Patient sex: M
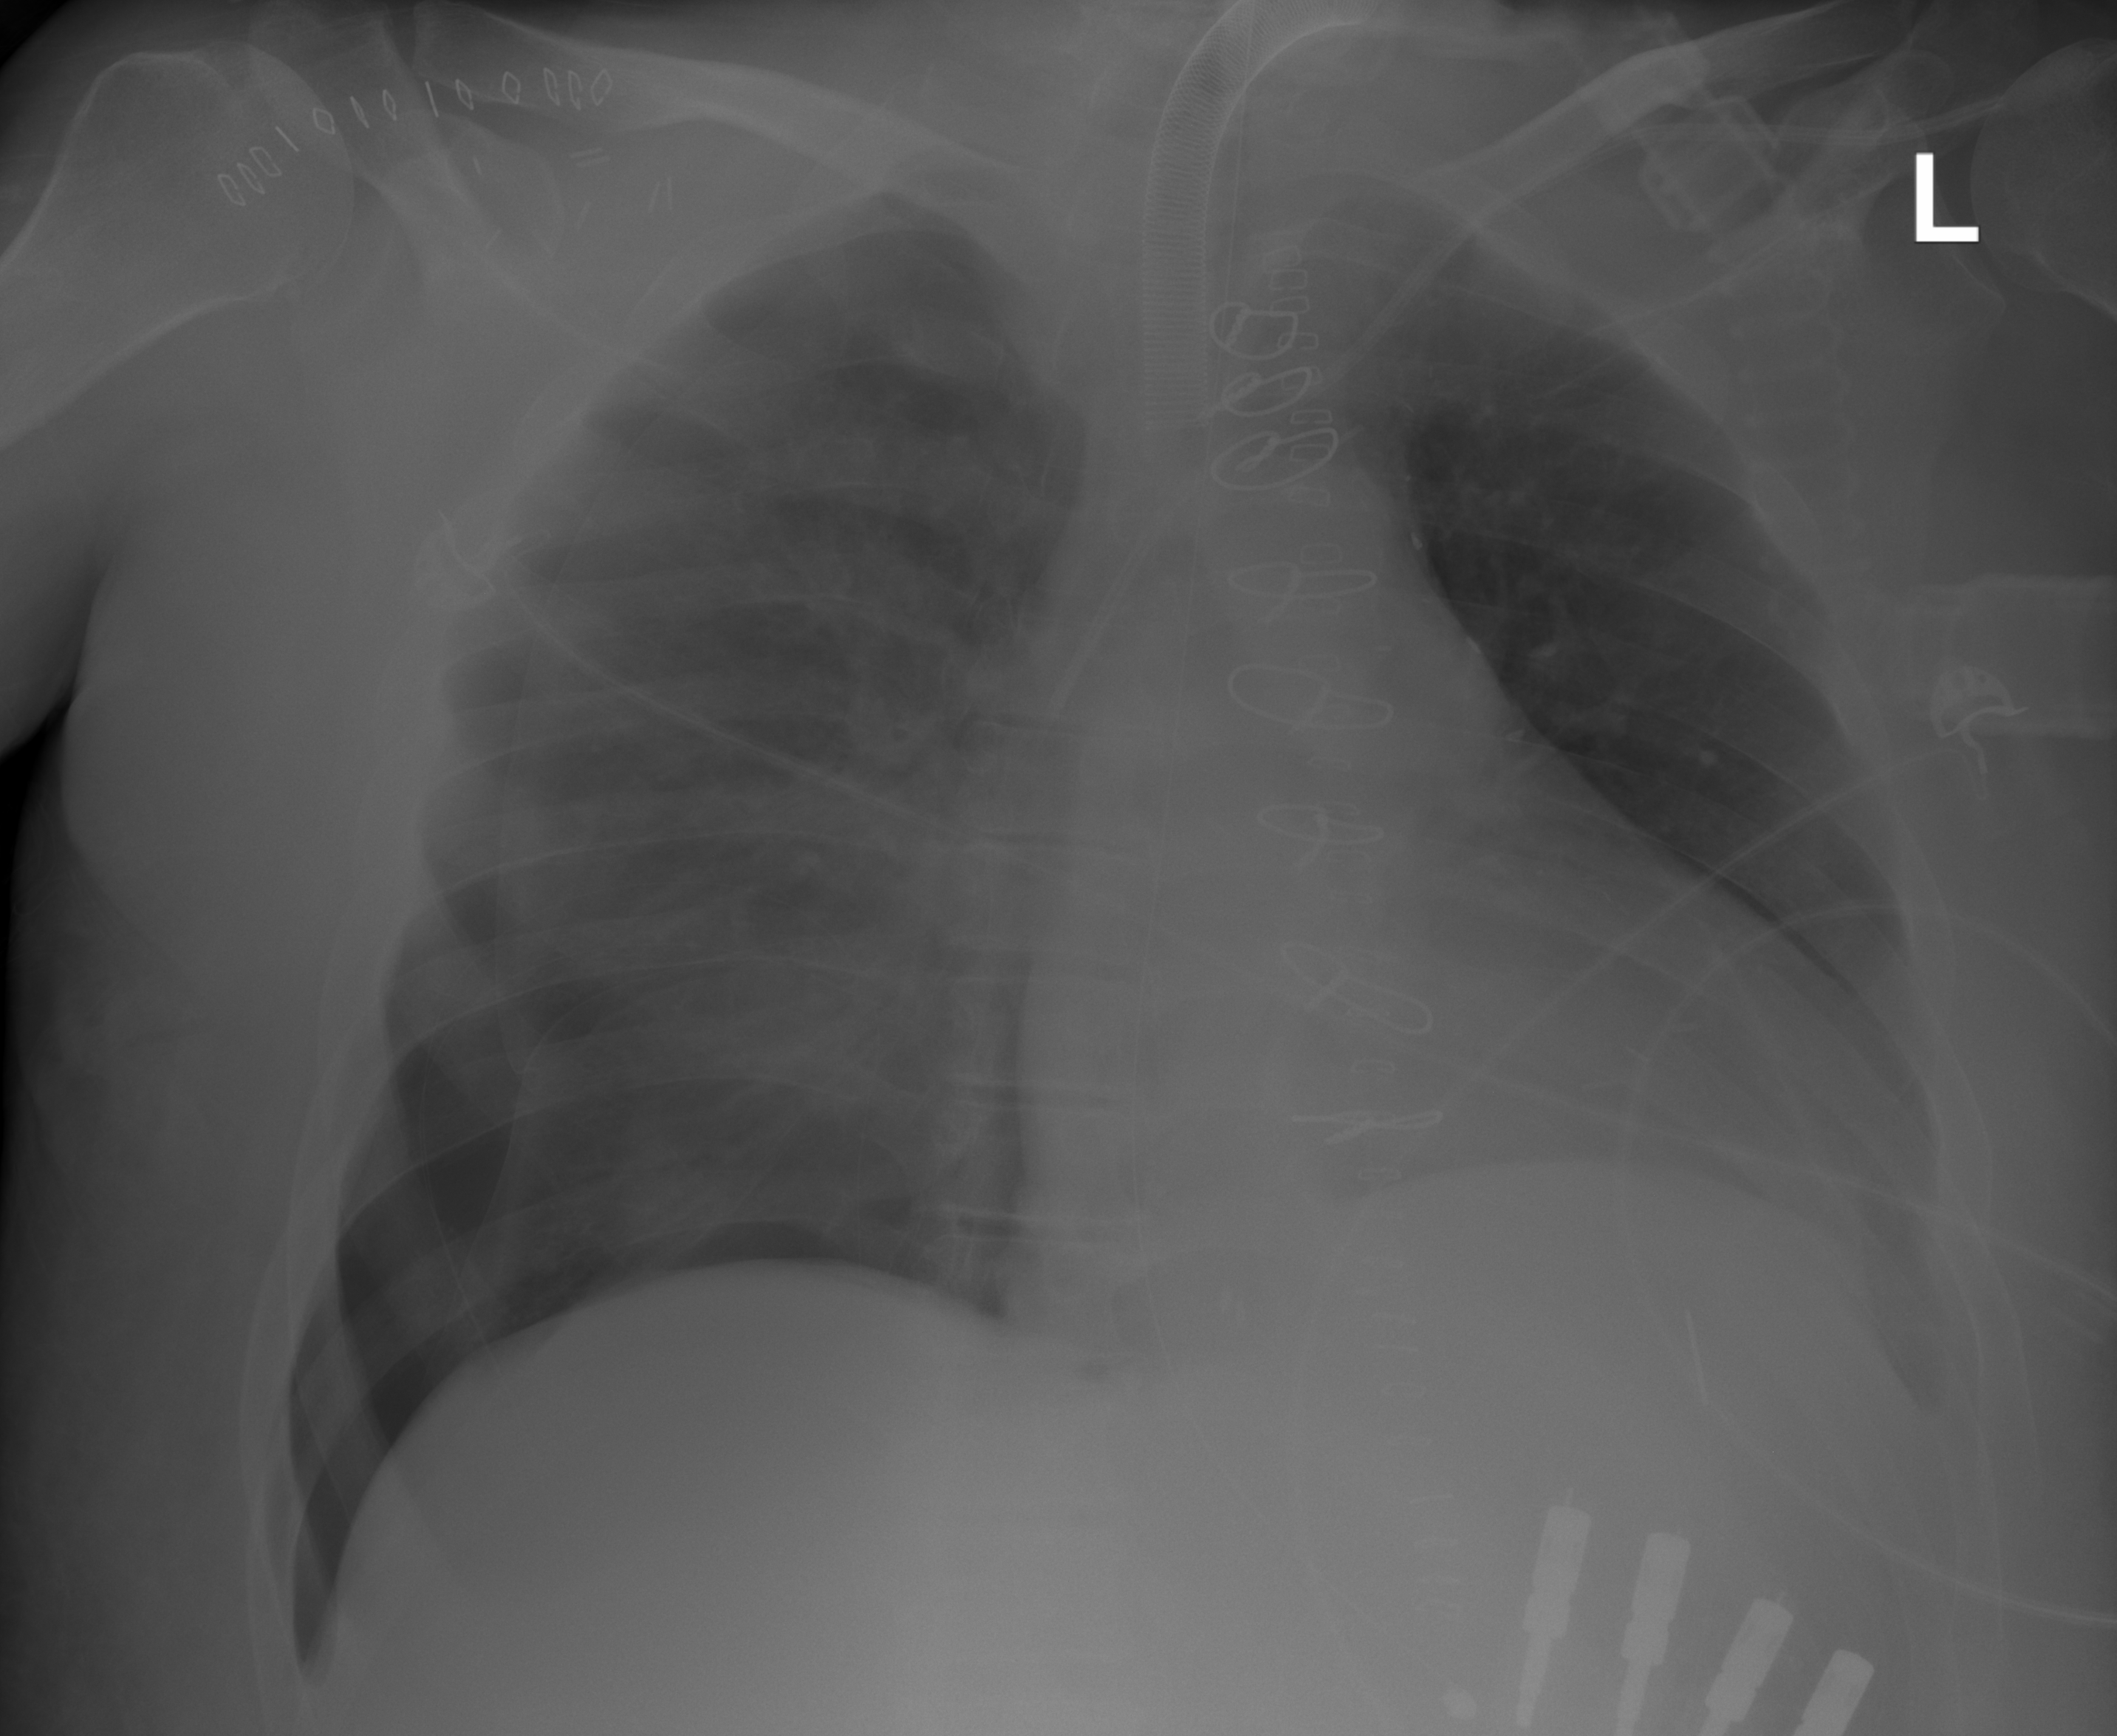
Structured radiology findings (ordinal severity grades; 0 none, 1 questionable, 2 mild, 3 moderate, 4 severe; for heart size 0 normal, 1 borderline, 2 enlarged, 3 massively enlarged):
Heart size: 2
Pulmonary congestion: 2
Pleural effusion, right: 0
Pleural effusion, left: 2
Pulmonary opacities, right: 0
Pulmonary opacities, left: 0
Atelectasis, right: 0
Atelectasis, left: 2